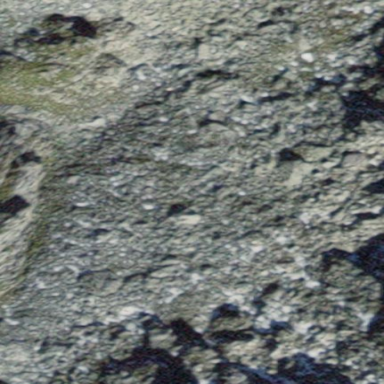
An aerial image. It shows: Natural scree.